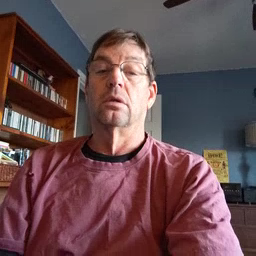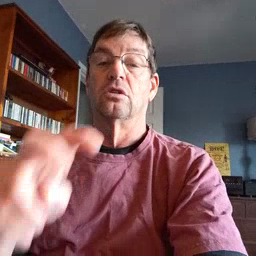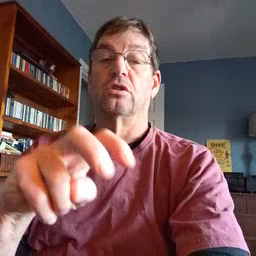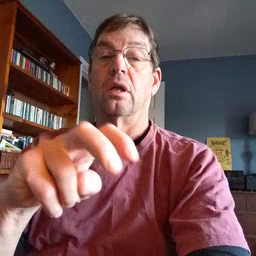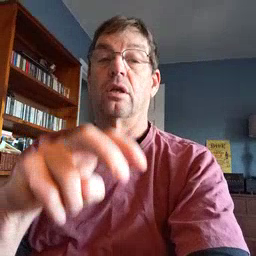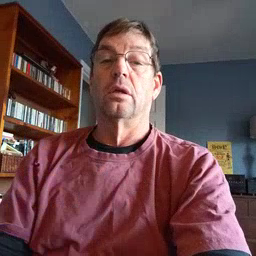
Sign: chair